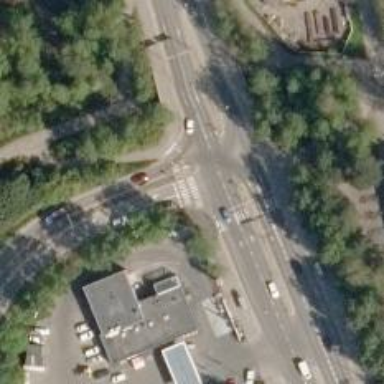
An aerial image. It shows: Trunk link road with asphalt surface.